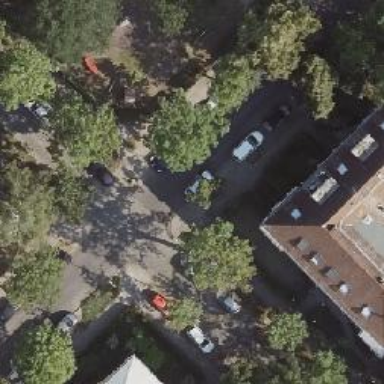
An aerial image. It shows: Avenue lined with broadleaved deciduous trees.